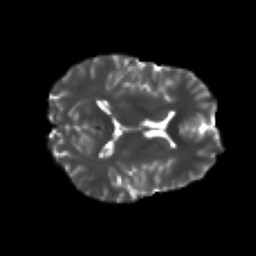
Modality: T2w
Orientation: axial
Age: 25
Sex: female
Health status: healthy
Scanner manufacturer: philips
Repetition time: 7.382 s
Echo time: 0.08599 s